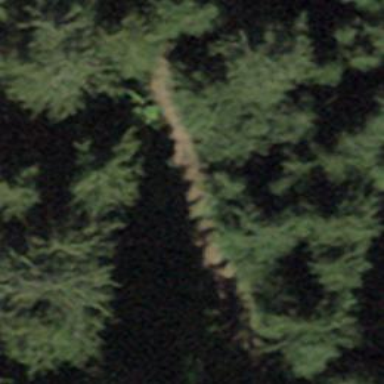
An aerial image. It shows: Path with excellent trail visibility on the ground.